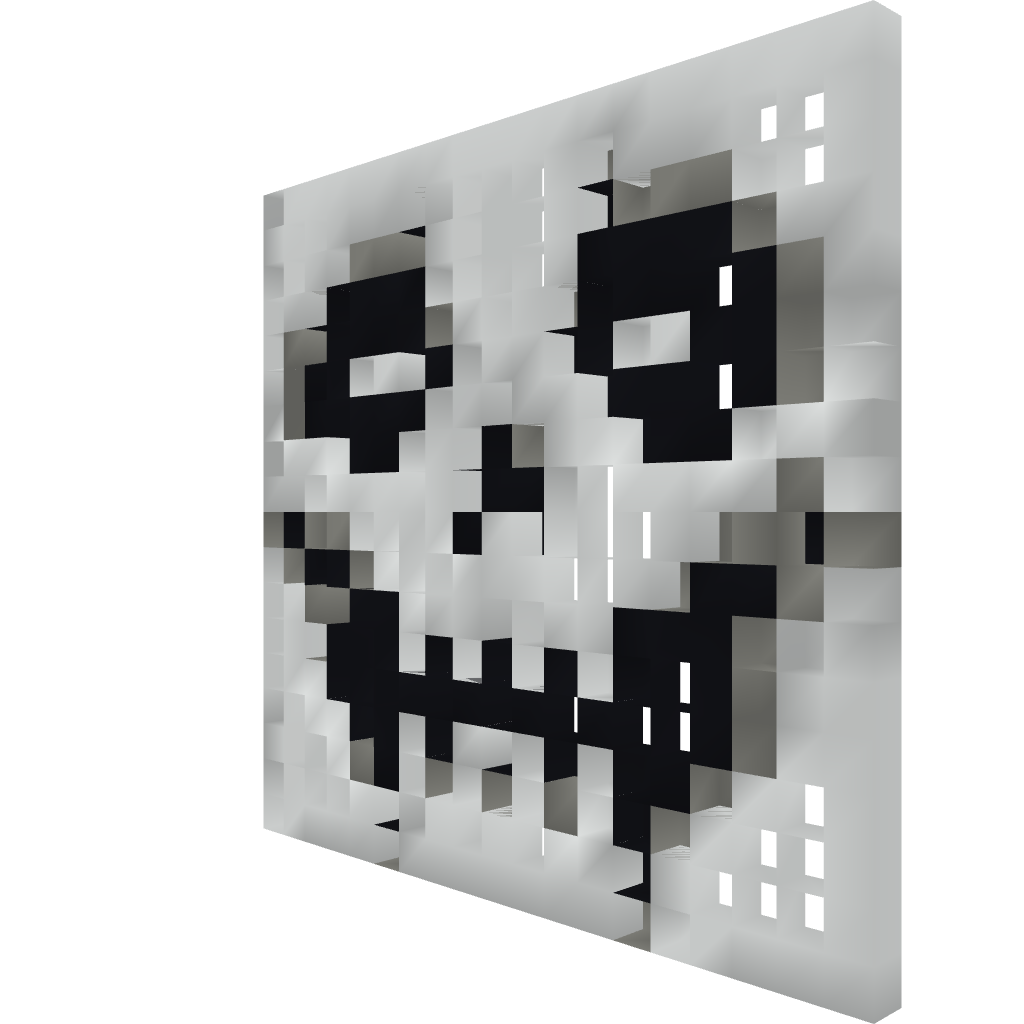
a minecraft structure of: death's head